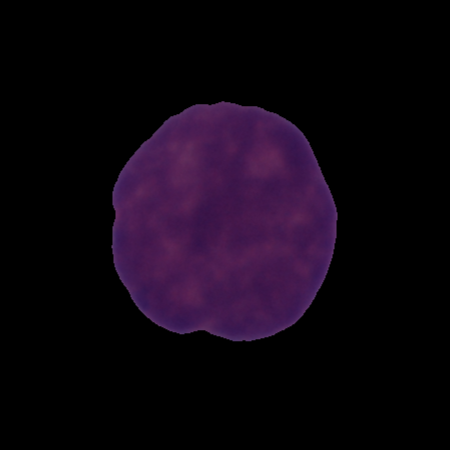
Label: cancer